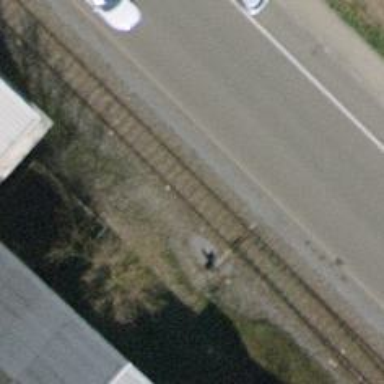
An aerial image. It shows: Railway switch.